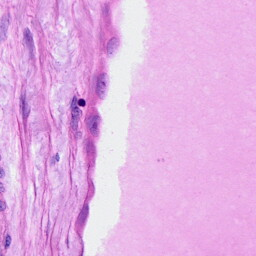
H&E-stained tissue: Ovarian